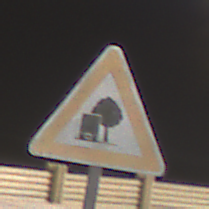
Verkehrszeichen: UnzureichendesLichtraumprofil
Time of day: Night
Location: Outdoor (Urban)
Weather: PartlyCloudy
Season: NotSpecified
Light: Artificial